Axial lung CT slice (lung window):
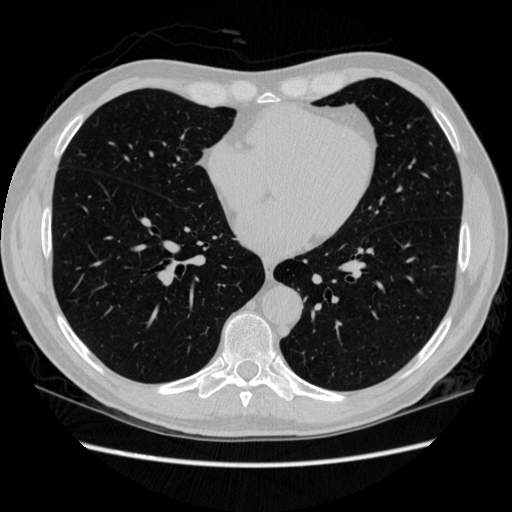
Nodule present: no